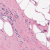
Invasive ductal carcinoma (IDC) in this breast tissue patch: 0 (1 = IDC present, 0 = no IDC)